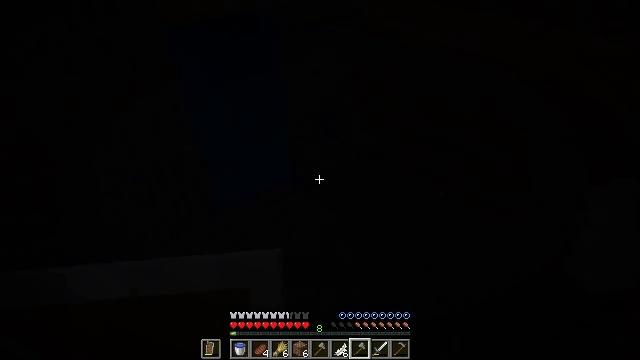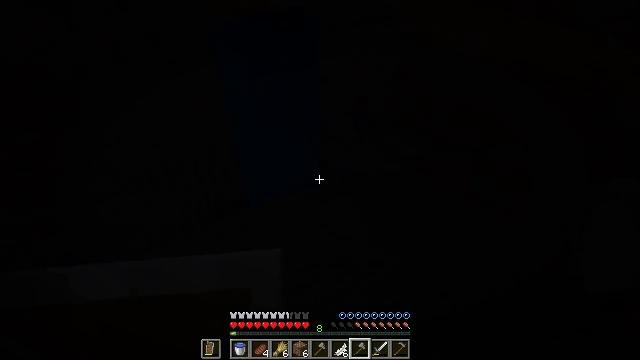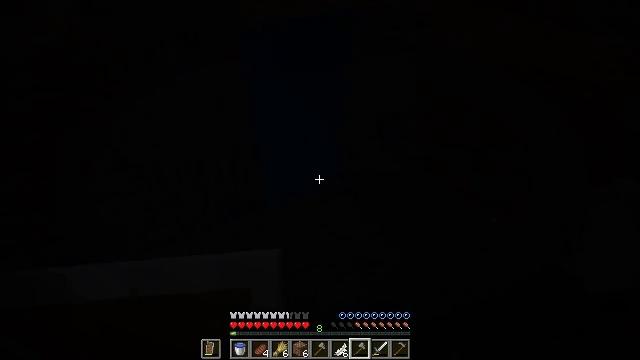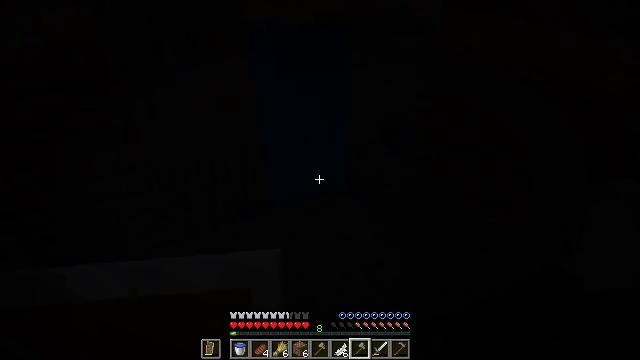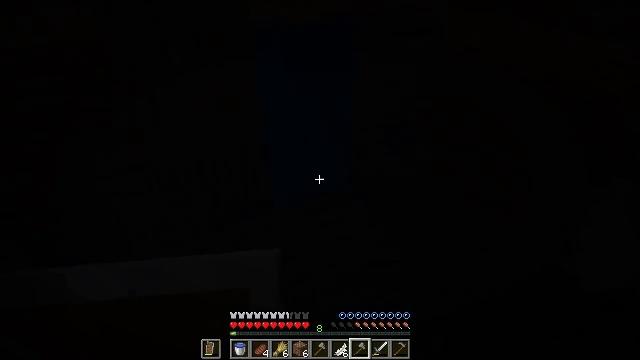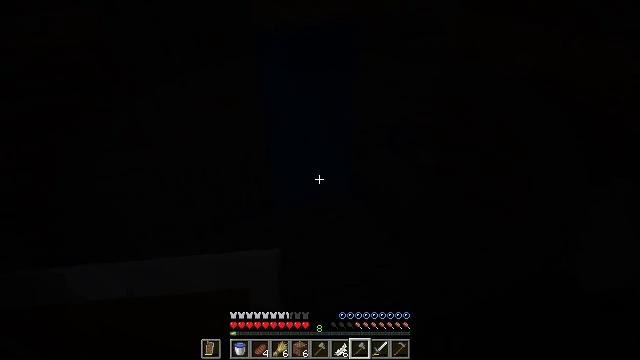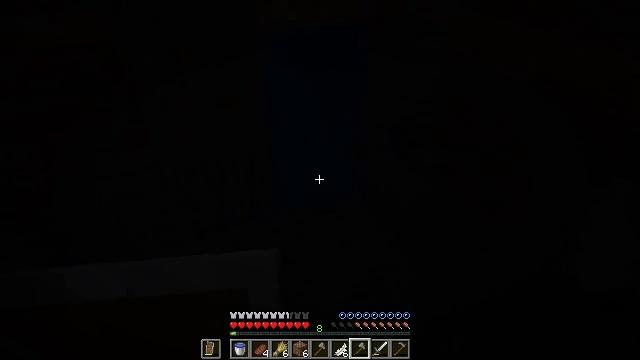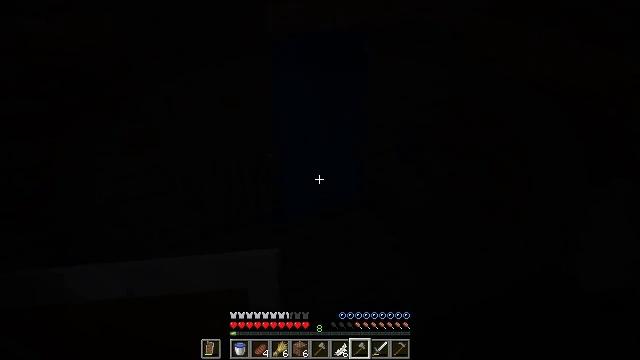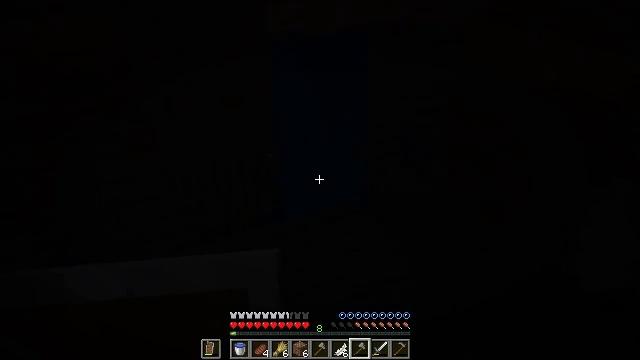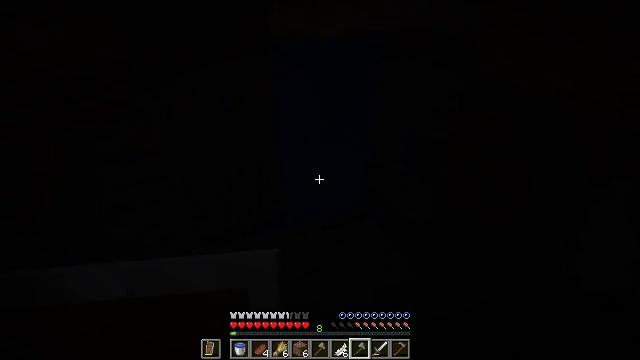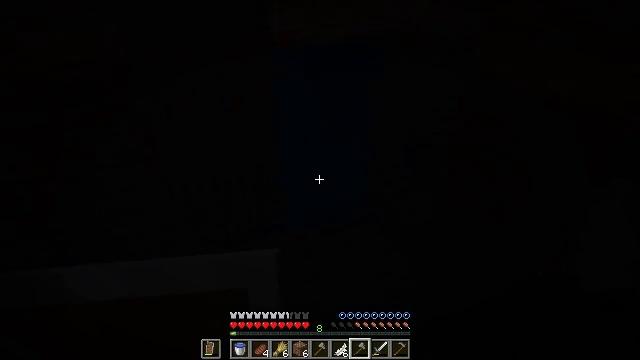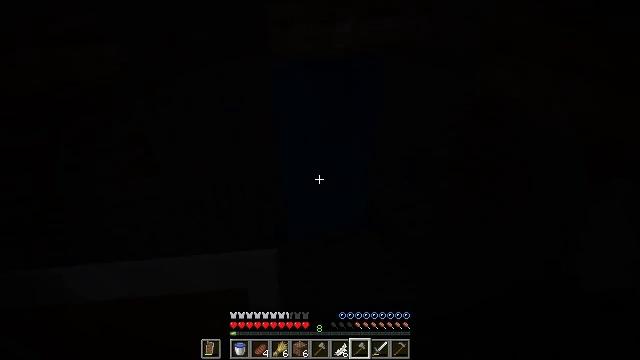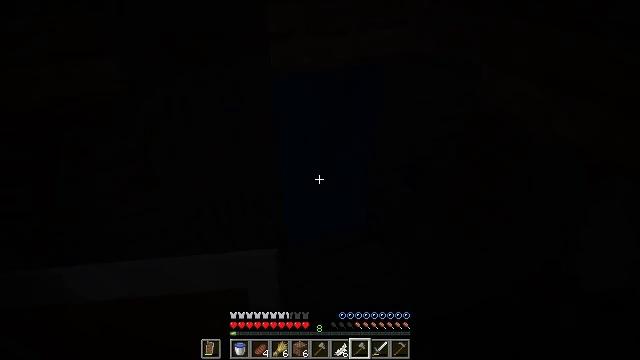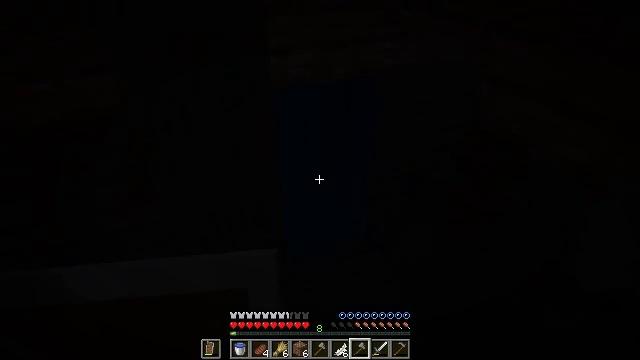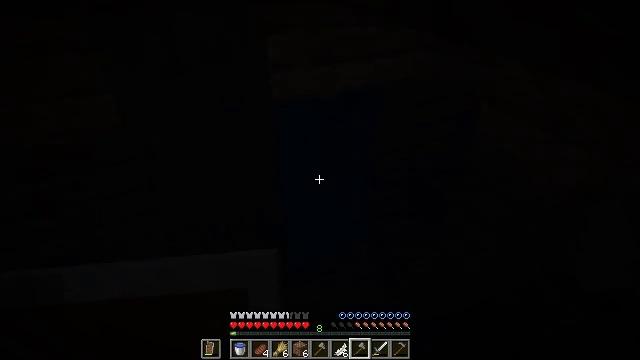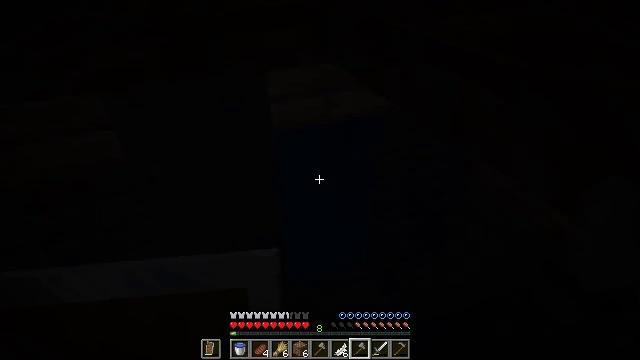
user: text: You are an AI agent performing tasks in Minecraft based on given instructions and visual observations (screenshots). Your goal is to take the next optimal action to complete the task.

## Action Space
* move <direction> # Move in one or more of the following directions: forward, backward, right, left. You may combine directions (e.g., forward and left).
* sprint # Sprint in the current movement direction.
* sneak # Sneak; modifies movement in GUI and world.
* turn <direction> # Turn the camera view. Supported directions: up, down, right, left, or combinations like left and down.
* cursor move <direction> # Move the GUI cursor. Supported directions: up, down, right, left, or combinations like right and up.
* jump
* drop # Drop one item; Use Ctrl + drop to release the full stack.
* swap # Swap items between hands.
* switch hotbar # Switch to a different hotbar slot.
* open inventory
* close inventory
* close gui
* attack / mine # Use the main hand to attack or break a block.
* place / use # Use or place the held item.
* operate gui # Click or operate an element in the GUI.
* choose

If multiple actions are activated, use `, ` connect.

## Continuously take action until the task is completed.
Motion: motion action
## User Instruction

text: Destroy the oak door to retrieve it.
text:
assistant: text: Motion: turn left, jump
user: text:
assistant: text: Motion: turn left, jump
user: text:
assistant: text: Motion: turn left, jump
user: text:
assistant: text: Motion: jump
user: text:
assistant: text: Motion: jump
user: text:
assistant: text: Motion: jump
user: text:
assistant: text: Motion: move forward, turn left, jump
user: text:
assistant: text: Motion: move forward, jump
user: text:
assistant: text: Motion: move forward, jump
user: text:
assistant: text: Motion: move forward, jump
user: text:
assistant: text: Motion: move forward, jump
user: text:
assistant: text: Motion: move forward, jump
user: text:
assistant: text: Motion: move forward, jump
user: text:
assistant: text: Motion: move forward, jump
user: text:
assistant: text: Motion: move forward, jump
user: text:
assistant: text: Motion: move forward, jump
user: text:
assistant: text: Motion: move forward, jump
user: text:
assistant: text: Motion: move forward, jump
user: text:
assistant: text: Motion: move forward, jump
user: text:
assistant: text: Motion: move forward, jump
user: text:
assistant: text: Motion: jump
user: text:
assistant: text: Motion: jump
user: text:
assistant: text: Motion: jump
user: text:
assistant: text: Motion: jump
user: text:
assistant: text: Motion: jump
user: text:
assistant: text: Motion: jump
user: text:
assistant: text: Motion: jump
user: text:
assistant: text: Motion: jump
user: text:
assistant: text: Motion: jump
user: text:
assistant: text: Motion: jump